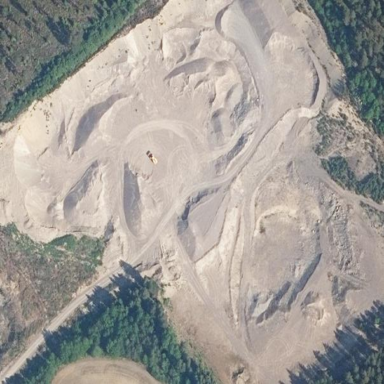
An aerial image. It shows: Quarry extracting sand as natural resource.